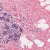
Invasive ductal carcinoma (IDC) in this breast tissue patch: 0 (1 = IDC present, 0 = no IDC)